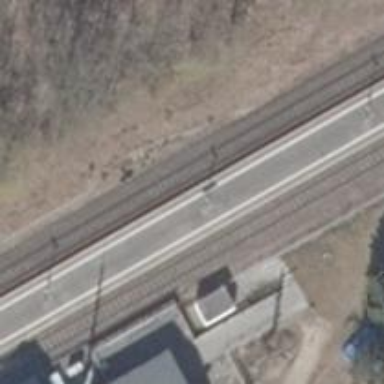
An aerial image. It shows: Stop position for public transport at railway stop.